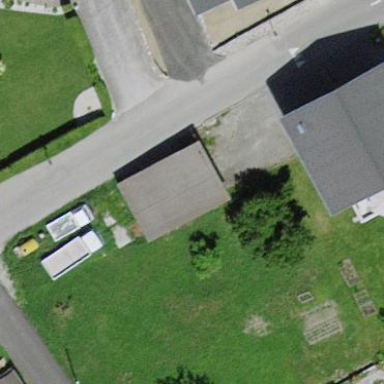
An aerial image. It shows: Shed.